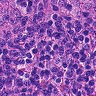
Metastatic tissue present: no